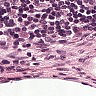
Metastatic tissue present: no